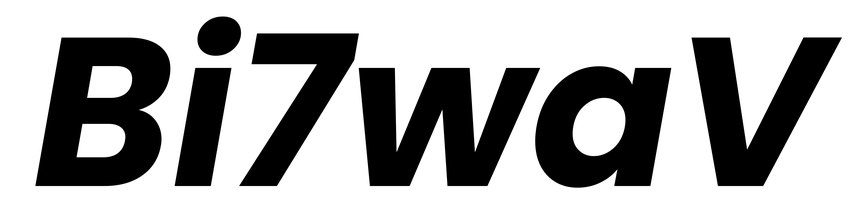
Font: Poppins-BoldItalic